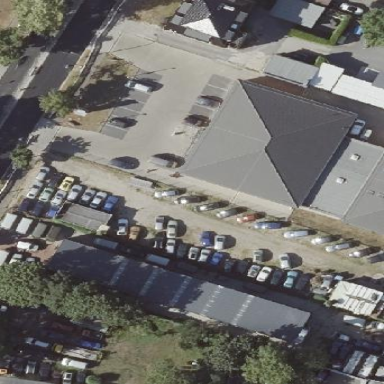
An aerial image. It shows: Car shop in retail area.